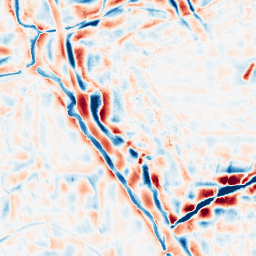
Category: wavelet
Decomposition family: wavelet_dwt
Decomposition parameters: wavelet: coif2
level: 4
Upsampling method: regularized
Upsampling parameters: scale: 2
lambda_reg: 0.01
Upsampling scale: 2